Aerial crown-view tile of a tropical tree (Barro Colorado Island, Panama), acquired 20250317:
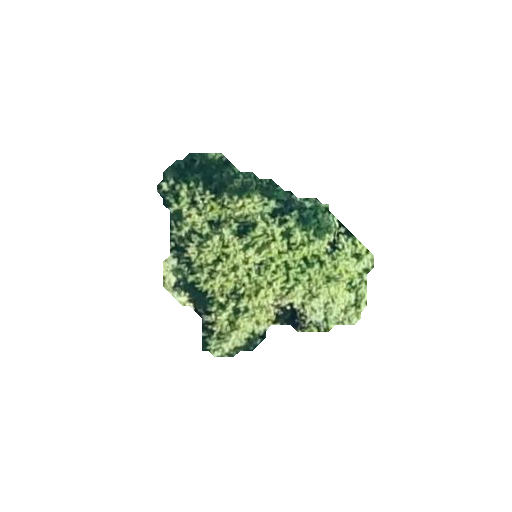
Species: Inga marginata
GBIF accepted scientific name: Inga marginata
Crown area: 42.94 m²